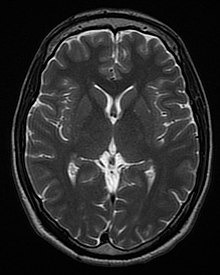
Label: notumor